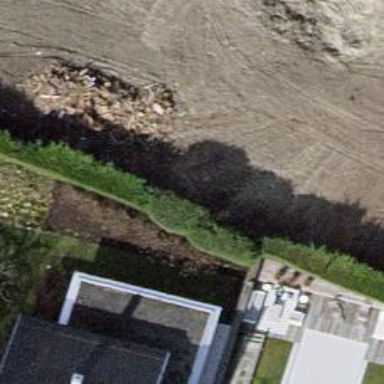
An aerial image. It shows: Hedge barrier.